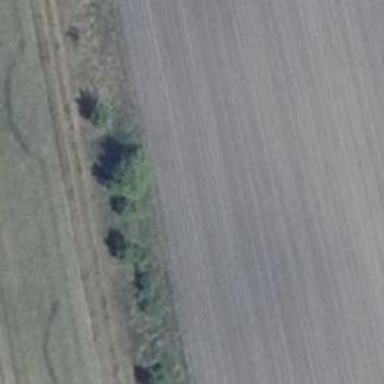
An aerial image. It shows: Row of deciduous broadleaved trees.